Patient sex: M
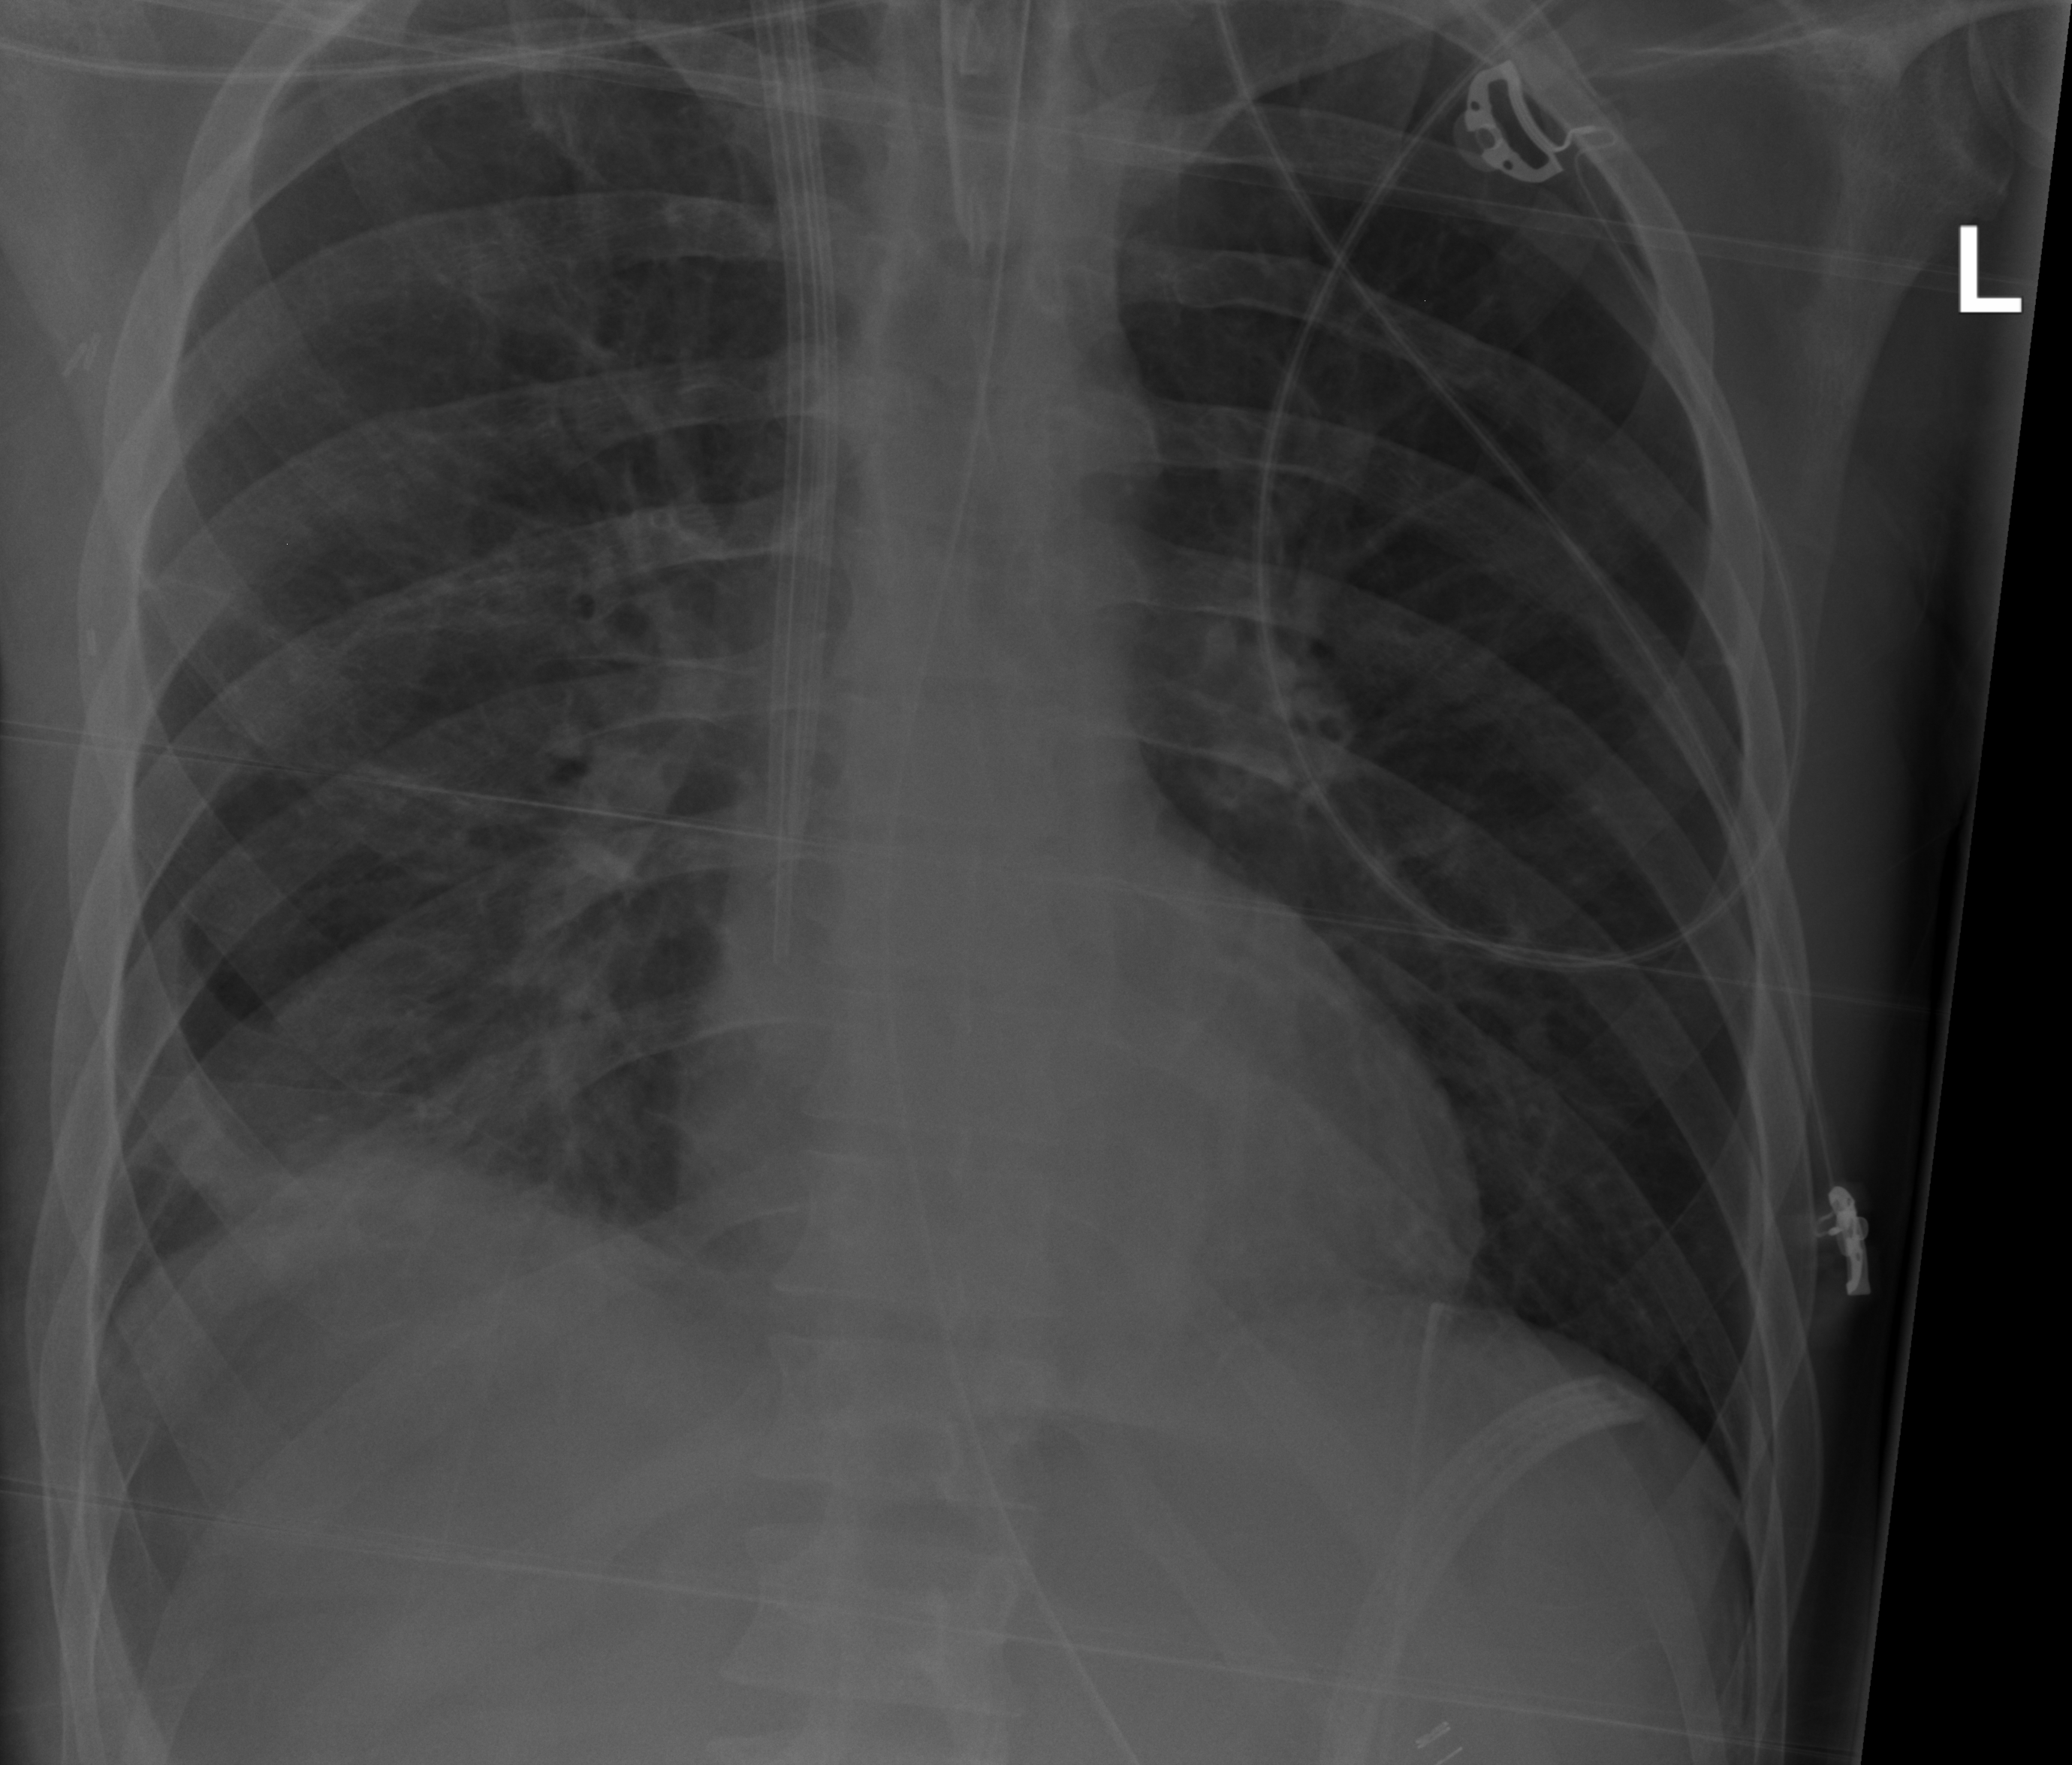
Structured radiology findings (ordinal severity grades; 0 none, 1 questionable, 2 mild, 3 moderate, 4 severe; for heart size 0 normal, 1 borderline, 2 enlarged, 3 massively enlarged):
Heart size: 0
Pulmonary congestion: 0
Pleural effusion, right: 0
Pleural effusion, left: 0
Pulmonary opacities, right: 0
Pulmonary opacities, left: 0
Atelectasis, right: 2
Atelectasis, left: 0